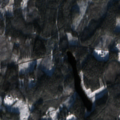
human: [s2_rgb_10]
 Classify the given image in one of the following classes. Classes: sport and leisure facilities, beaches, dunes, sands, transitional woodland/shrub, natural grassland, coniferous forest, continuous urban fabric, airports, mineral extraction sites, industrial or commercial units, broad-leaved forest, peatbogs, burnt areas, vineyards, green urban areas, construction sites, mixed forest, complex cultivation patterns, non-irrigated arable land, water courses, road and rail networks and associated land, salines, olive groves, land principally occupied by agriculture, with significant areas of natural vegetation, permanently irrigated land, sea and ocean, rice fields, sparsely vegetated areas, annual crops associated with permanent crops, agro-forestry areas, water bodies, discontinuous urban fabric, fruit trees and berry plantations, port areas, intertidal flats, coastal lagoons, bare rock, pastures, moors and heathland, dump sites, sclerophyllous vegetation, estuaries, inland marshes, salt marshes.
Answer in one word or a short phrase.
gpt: coniferous forest, mixed forest, transitional woodland/shrub